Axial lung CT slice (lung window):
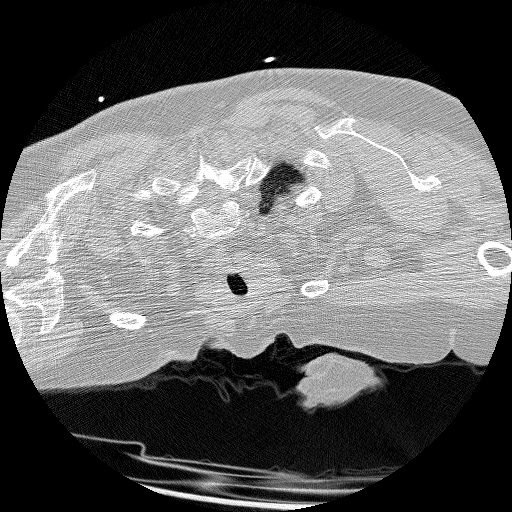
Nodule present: no